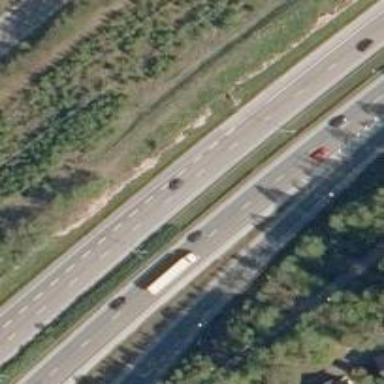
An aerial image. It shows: Asphalt road designated as trunk highway.